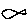
Label: fish